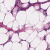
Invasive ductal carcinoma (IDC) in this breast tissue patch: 0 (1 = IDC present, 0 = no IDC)